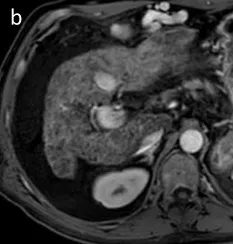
Last follow-up MRI before LT showing complete disappearance of the hepatic lesions, associated with ascitic decompensation (sequence T1 with injection). Segment IV.
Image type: radiology (mri)